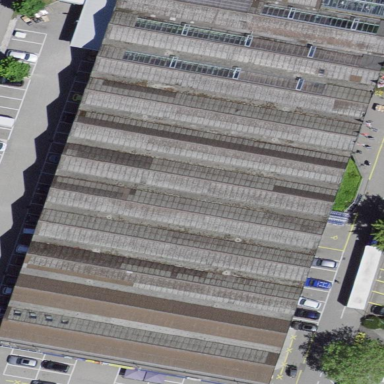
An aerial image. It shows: Unique retail building with sawtooth-shaped roof.